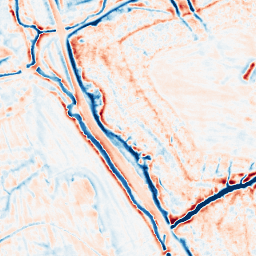
Category: edge_preserving
Decomposition family: bilateral
Decomposition parameters: d: 15
sigma_color: 100
sigma_space: 25
Upsampling method: bilinear
Upsampling parameters: scale: 4
Upsampling scale: 4